Interaction volume radius: 5 \u00c5
Interaction volume height: 10 \u00c5
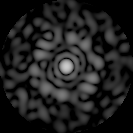
Disorder parameter: 0.8851